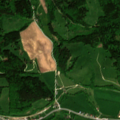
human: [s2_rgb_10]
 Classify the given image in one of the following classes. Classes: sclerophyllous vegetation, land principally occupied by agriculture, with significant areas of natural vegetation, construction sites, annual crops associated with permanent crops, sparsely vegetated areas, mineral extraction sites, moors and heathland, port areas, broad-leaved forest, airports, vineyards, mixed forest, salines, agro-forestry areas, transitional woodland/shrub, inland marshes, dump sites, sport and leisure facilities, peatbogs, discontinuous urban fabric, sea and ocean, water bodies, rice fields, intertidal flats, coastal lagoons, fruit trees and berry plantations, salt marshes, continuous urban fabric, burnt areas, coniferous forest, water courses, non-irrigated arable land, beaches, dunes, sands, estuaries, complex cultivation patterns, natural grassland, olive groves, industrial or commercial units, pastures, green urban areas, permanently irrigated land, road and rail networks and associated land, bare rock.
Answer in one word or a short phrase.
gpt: discontinuous urban fabric, pastures, land principally occupied by agriculture, with significant areas of natural vegetation, broad-leaved forest, mixed forest